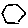
Label: hexagon